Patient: sex M, age 36
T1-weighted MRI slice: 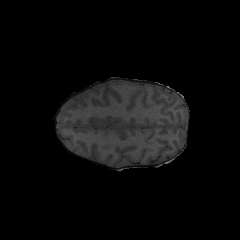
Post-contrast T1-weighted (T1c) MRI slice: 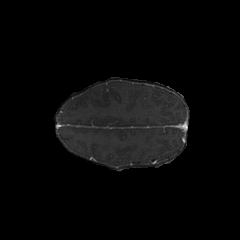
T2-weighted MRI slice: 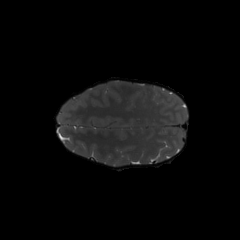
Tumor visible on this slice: yes
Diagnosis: Glioblastoma, IDH-wildtype
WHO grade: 4